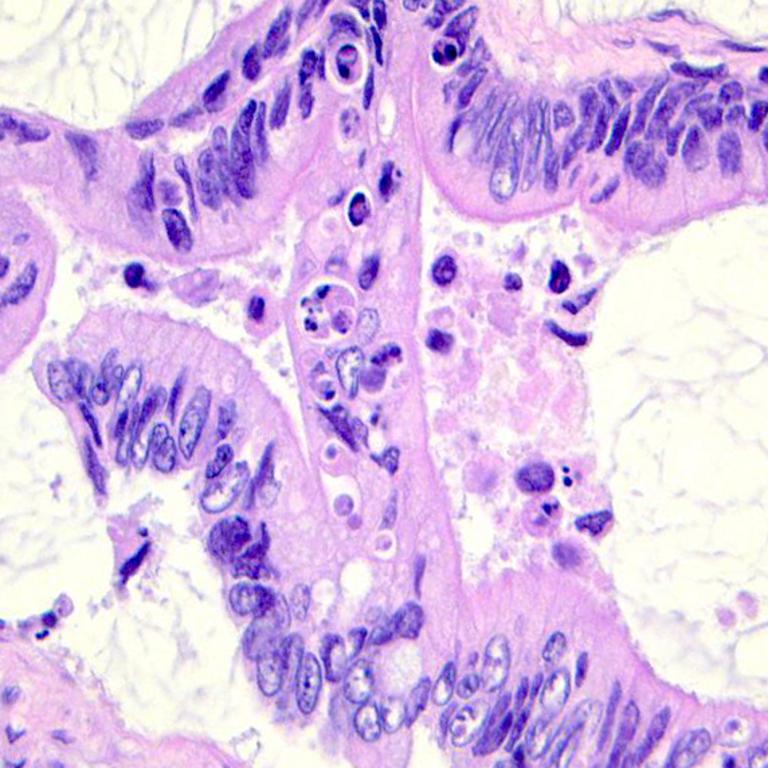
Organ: colon
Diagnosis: adenocarcinomas